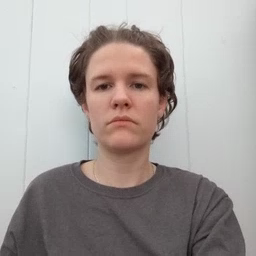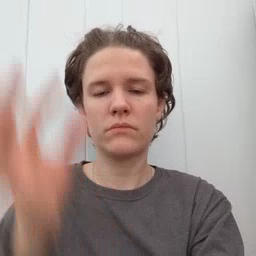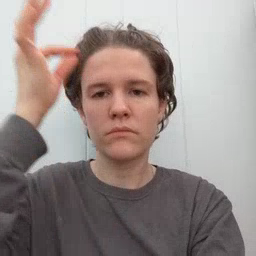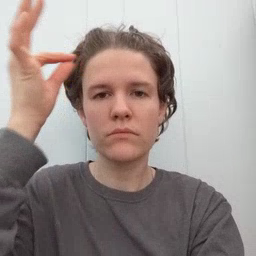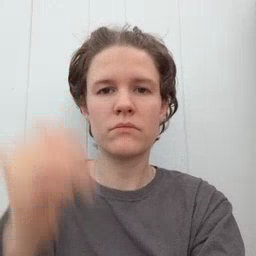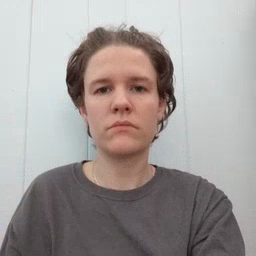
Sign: hair